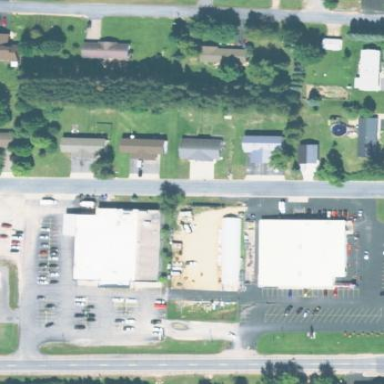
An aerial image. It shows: Retail area.